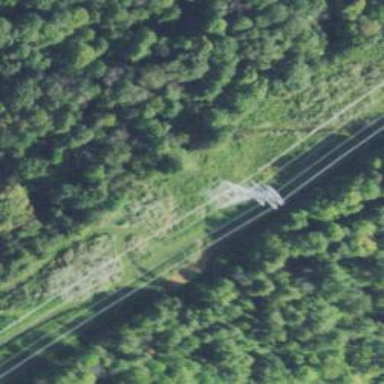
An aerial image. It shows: Lattice structure tower used for power transmission.